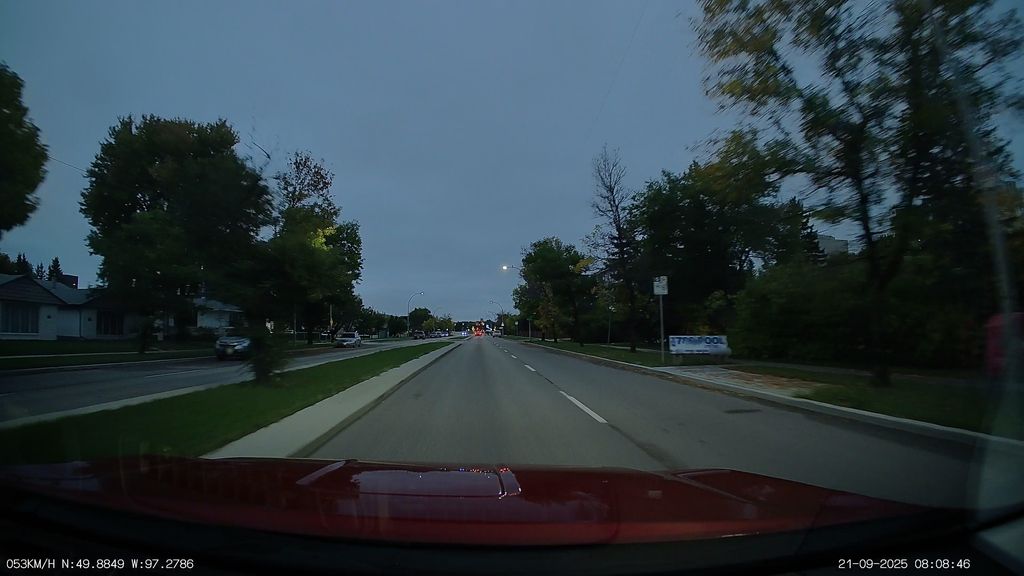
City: winnipeg